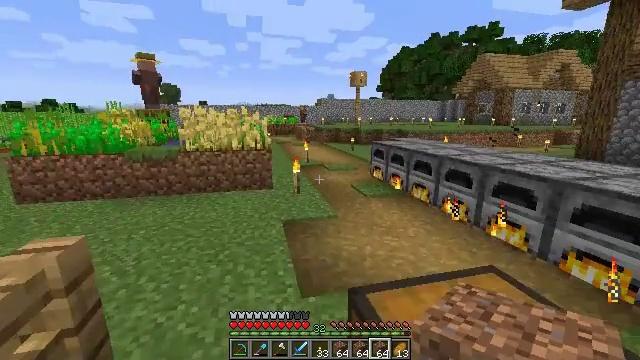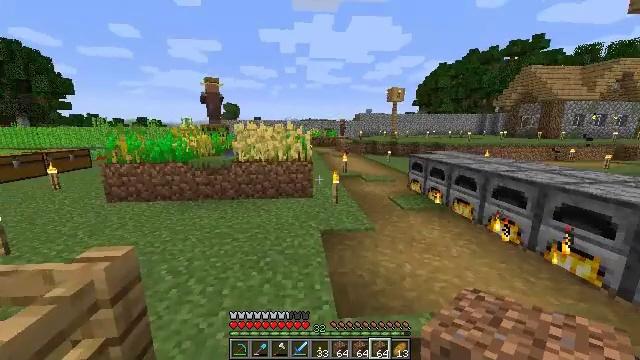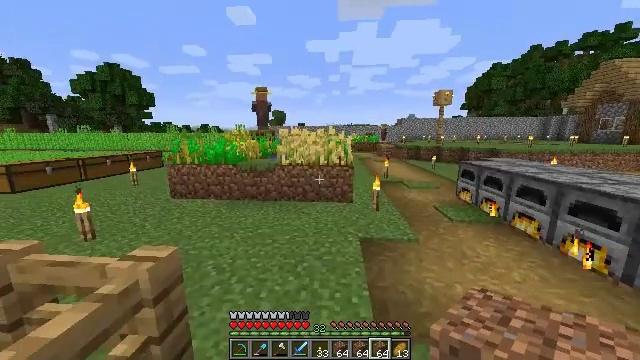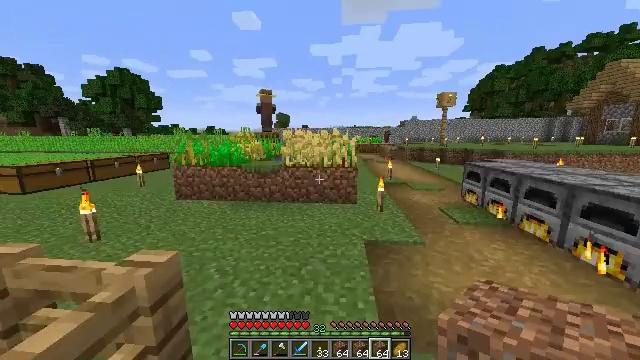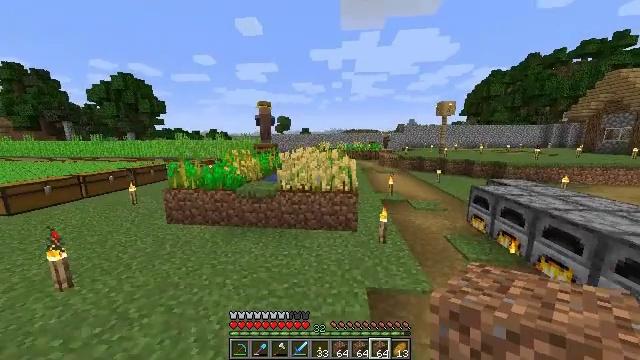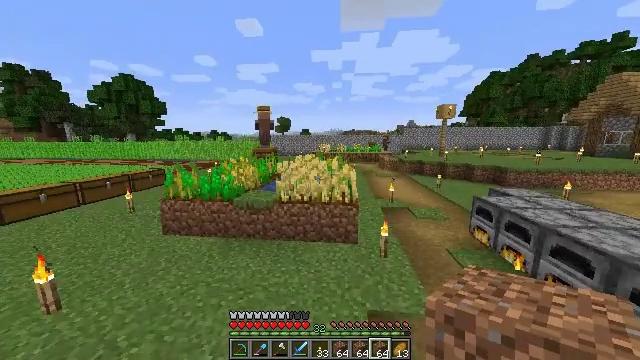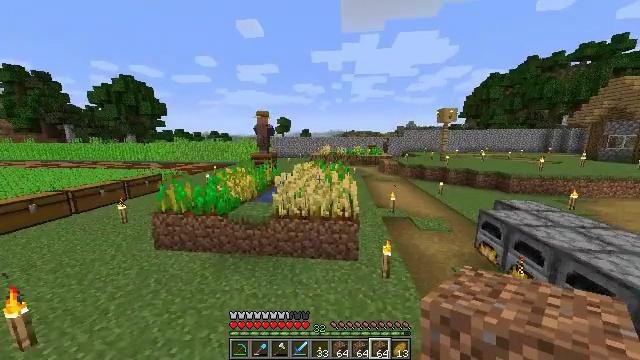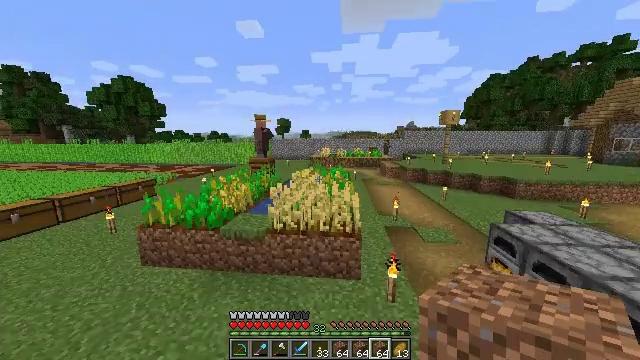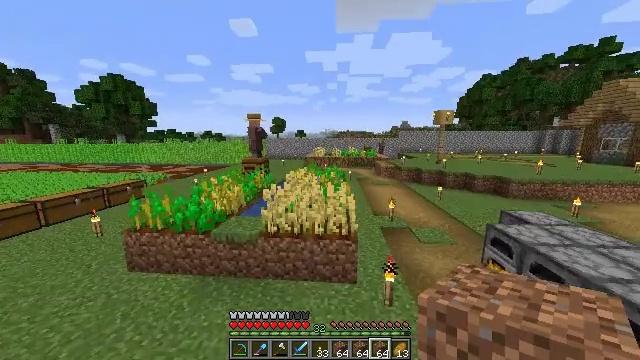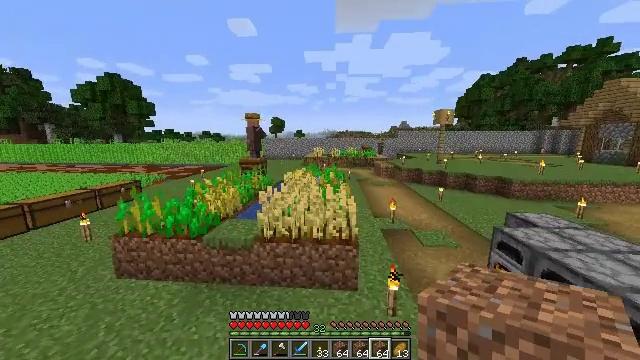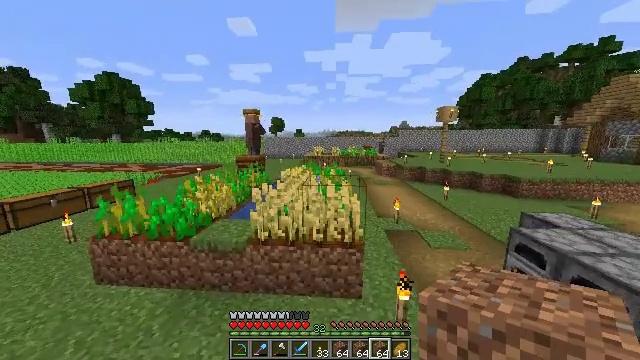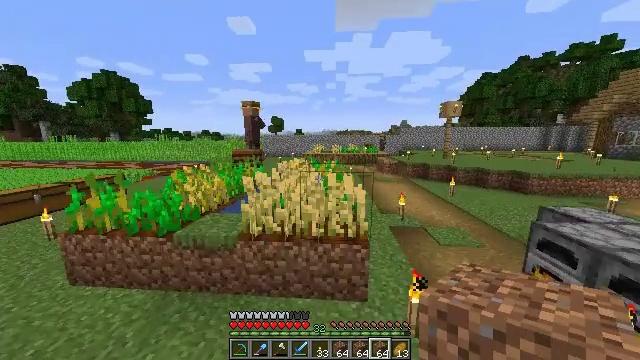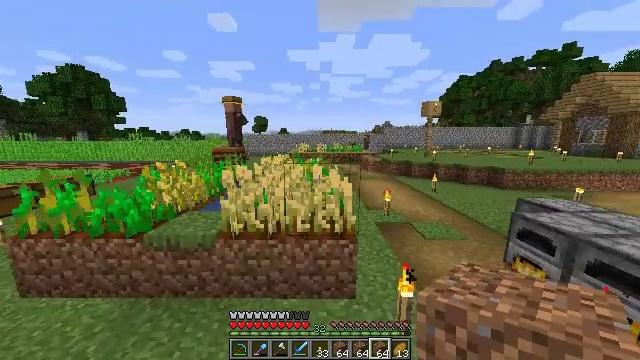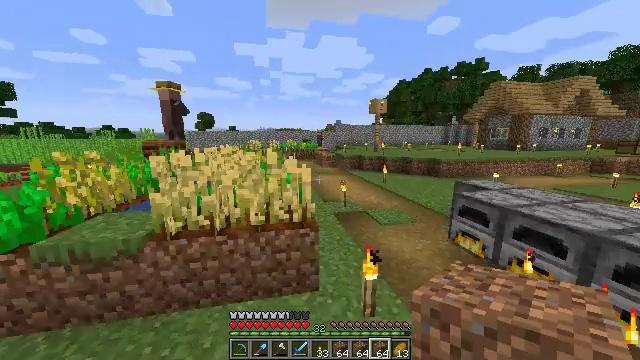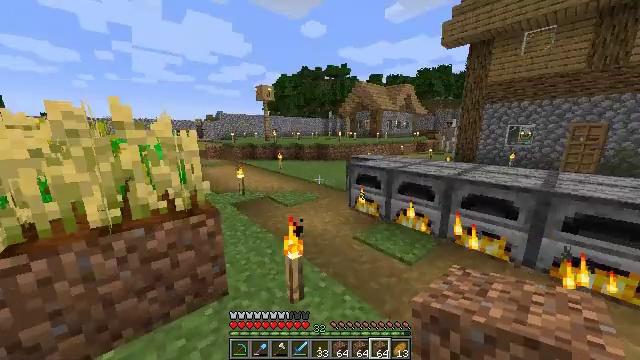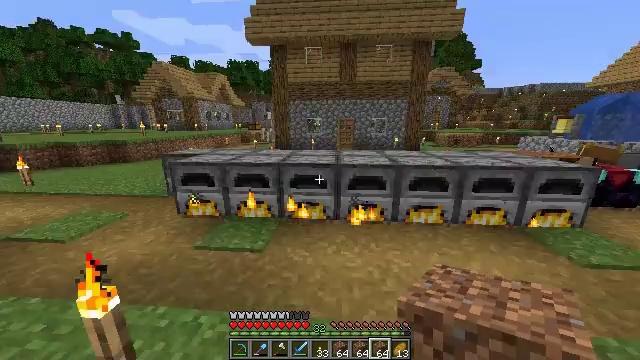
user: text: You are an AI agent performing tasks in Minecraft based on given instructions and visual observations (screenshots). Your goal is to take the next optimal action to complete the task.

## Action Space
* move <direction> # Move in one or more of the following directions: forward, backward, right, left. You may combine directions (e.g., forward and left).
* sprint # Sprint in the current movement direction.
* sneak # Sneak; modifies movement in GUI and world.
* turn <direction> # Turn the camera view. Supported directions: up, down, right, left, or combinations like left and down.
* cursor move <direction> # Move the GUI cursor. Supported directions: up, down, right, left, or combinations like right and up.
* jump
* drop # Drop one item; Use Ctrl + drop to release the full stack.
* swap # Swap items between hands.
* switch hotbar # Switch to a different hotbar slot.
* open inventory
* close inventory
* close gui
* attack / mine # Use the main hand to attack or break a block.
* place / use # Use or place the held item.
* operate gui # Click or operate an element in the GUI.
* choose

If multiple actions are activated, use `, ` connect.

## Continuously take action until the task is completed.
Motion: motion action
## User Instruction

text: Craft the iron hoe on the crafting table.
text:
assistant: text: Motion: move forward, sprint, turn left and up
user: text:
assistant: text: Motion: move forward, sprint, turn left
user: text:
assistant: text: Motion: move forward, sprint, jump
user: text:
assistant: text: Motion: move forward, sprint, jump
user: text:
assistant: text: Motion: move forward, sprint, jump
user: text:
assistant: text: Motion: move forward, sprint, jump
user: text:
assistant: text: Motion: move forward, sprint, jump
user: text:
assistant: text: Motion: move forward, sprint, turn right, jump
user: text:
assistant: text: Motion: move forward, sprint
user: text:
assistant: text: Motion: move forward, sprint
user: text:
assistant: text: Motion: move forward, sprint
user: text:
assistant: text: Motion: move forward, turn right
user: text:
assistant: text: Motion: move forward, turn right
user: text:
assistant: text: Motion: move forward and move right, turn right and down
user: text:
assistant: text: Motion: move forward and move right, turn right and down
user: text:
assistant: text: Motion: move forward and move right, turn right and down
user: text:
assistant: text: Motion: move forward and move right, turn right
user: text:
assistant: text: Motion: move forward and move right, turn right
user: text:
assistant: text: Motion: move forward and move right
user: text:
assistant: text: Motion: move forward and move right
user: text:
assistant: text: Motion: move forward and move right
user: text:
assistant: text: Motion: move forward and move right
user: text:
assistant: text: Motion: move forward and move right, turn left
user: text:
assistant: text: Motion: move forward, turn right
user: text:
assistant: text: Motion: move forward, turn right
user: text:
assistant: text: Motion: move forward
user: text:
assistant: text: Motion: move forward
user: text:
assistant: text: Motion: move forward and move left, turn left
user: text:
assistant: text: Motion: move forward and move left, turn left
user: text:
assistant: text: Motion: move forward and move left, turn left